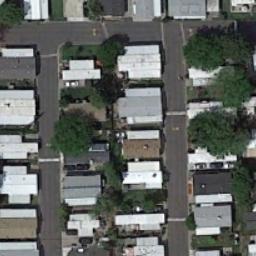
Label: mobile_home_park